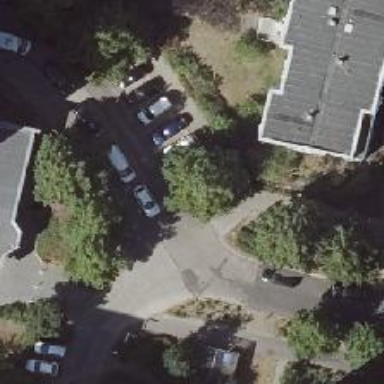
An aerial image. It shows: Sidewalk along the footway.